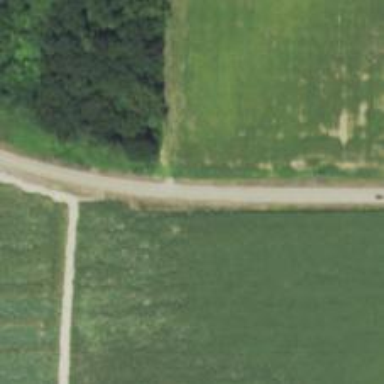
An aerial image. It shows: Tertiary road.